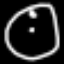
Label: clock